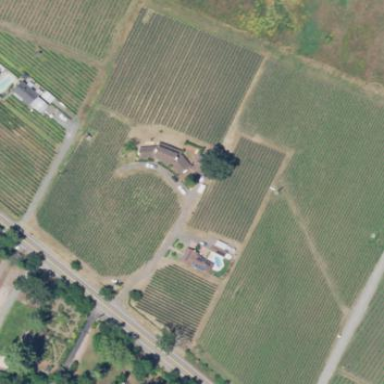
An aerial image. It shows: Vineyard with grape crops.